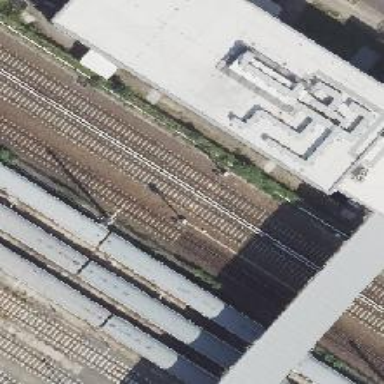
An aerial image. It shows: Railway signal.